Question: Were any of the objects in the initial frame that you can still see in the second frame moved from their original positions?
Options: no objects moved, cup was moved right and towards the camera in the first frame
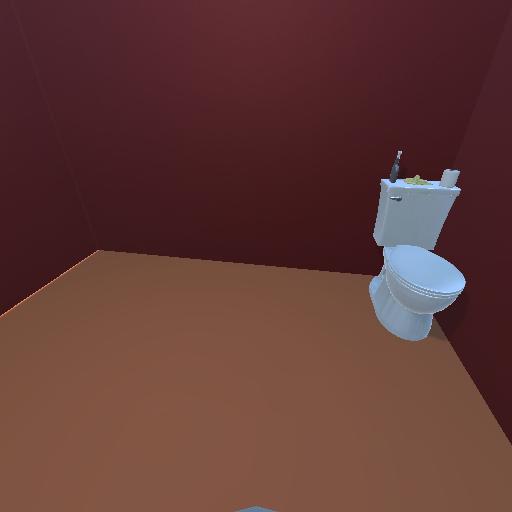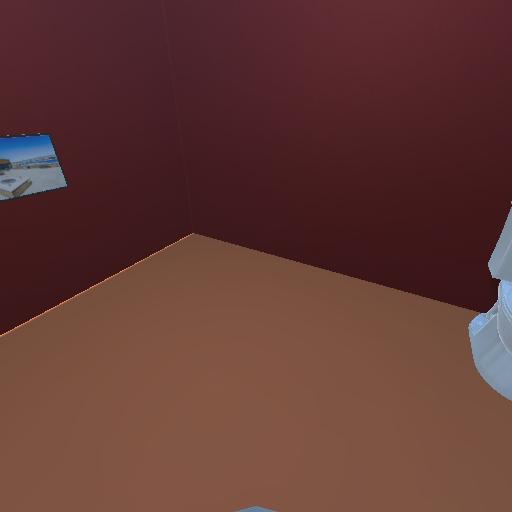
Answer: no objects moved